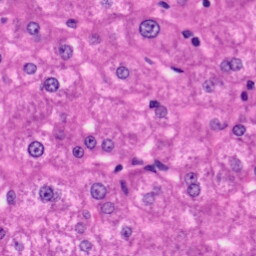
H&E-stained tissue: Liver